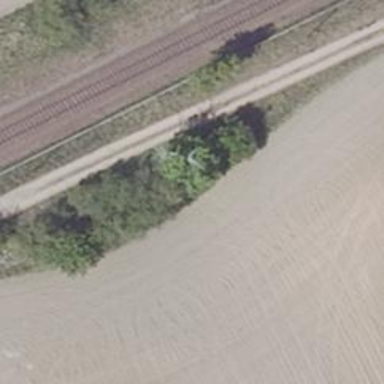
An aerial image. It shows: Deciduous broadleaved tree.